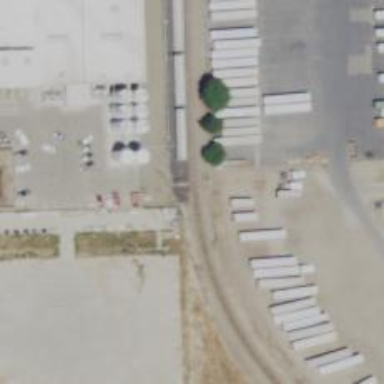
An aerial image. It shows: Rail spur service.